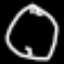
Label: clock